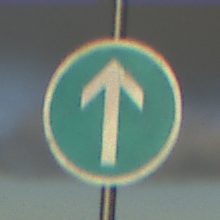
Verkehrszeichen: VorgeschriebeneFahrtrichtungGeradeaus
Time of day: SunriseSunset
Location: Outdoor (Nature)
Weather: PartlyCloudy
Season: NotSpecified
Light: Natural